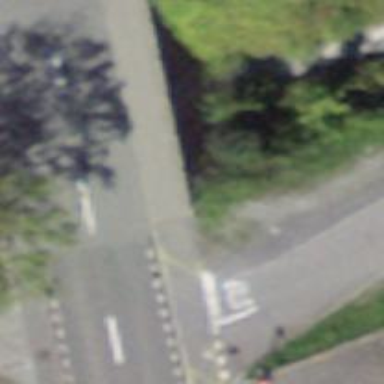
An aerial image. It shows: Asphalt footway with sidewalk on bridge.